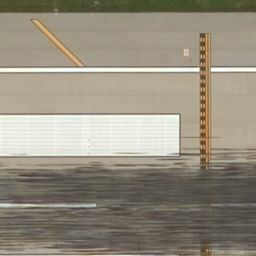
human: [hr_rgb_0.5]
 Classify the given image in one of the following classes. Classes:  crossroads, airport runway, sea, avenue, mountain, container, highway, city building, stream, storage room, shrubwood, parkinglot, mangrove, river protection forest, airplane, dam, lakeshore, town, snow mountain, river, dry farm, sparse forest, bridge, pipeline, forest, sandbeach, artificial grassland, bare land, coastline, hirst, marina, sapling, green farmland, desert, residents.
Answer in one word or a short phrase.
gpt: airport runway